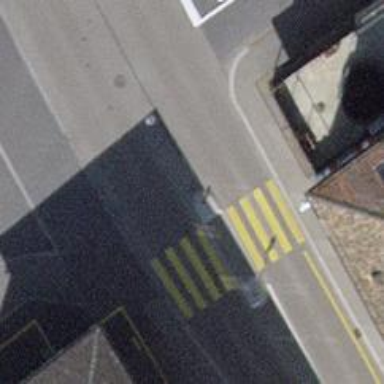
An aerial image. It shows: Marked crossing with pedestrian island.